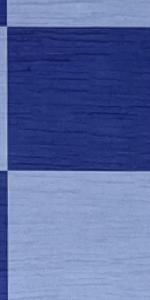
Label: Empty